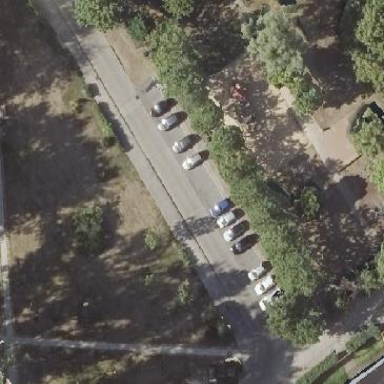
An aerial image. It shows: Parking available on the street side.